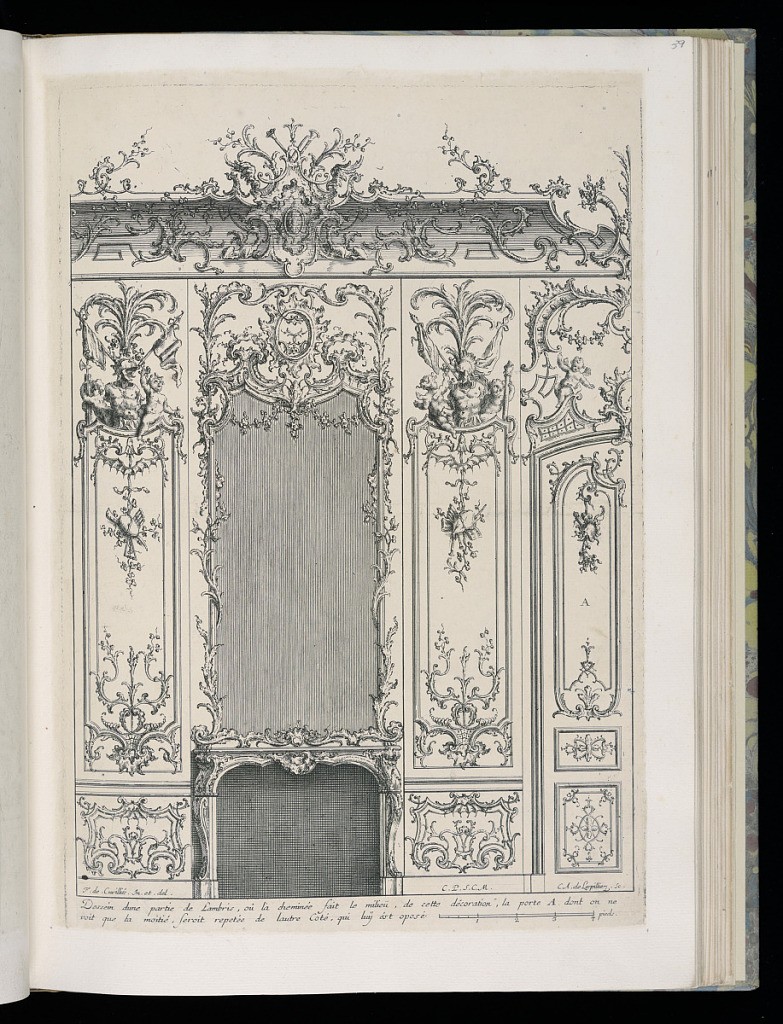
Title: Wall with Chimneypiece and Mirror
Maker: François de Cuvilliés the Elder, Belgian, 1695 - 1768
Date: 18th century
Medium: Engraving on paper
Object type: Bound print
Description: Design for an interior wall decoration with applied ornamental stuccowork.  A chimneypiece at left with a large mirror above surrounded by decorative panels. Half of a double door visible at right. Scale at lower left.